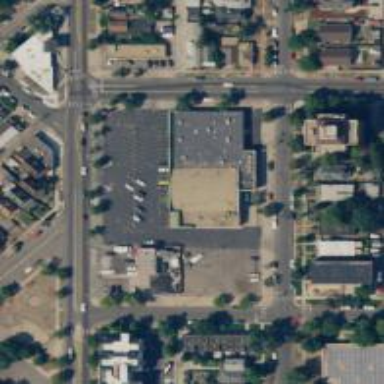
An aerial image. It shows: Supermarket.